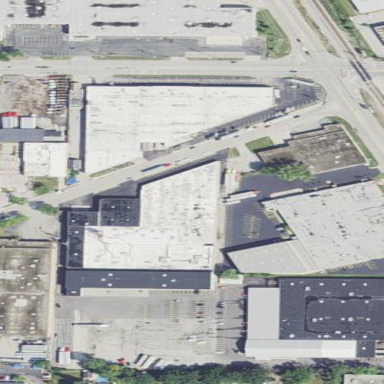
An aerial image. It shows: Industrial building.